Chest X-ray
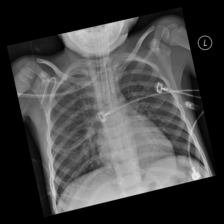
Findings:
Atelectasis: negative
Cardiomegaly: negative
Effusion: negative
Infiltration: negative
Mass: negative
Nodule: negative
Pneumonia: negative
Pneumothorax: negative
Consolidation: negative
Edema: negative
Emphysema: negative
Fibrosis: negative
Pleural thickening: negative
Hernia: negative